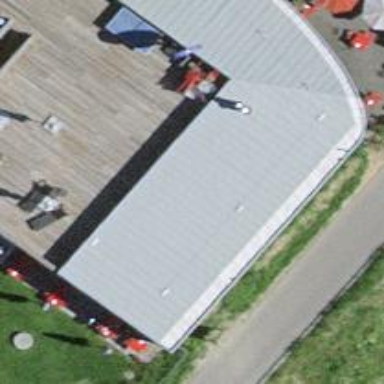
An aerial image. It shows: Cafe.